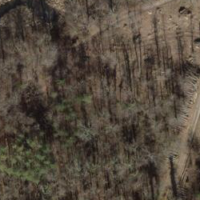
EUNIS habitat code: 41
Species observed at this site:
Carabus auronitens